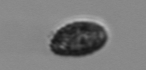
Label: Pseudochattonella_farcimen